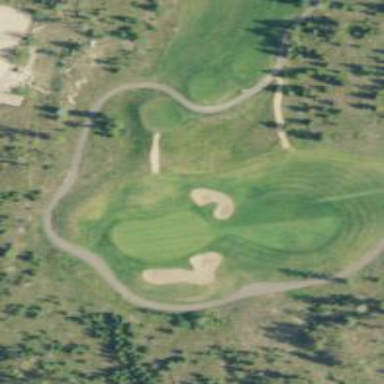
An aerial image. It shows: Golf fairway surrounded by grass.